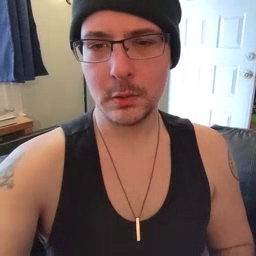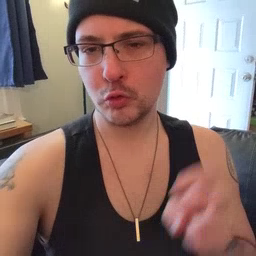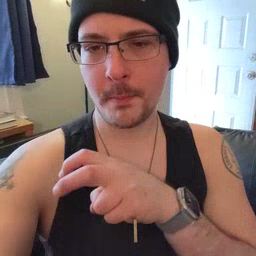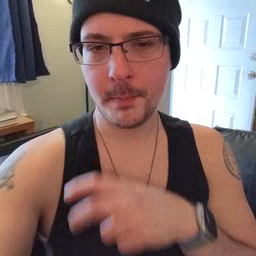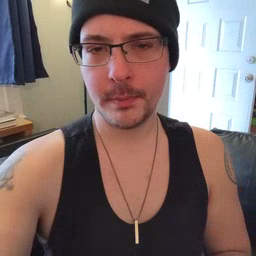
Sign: jump